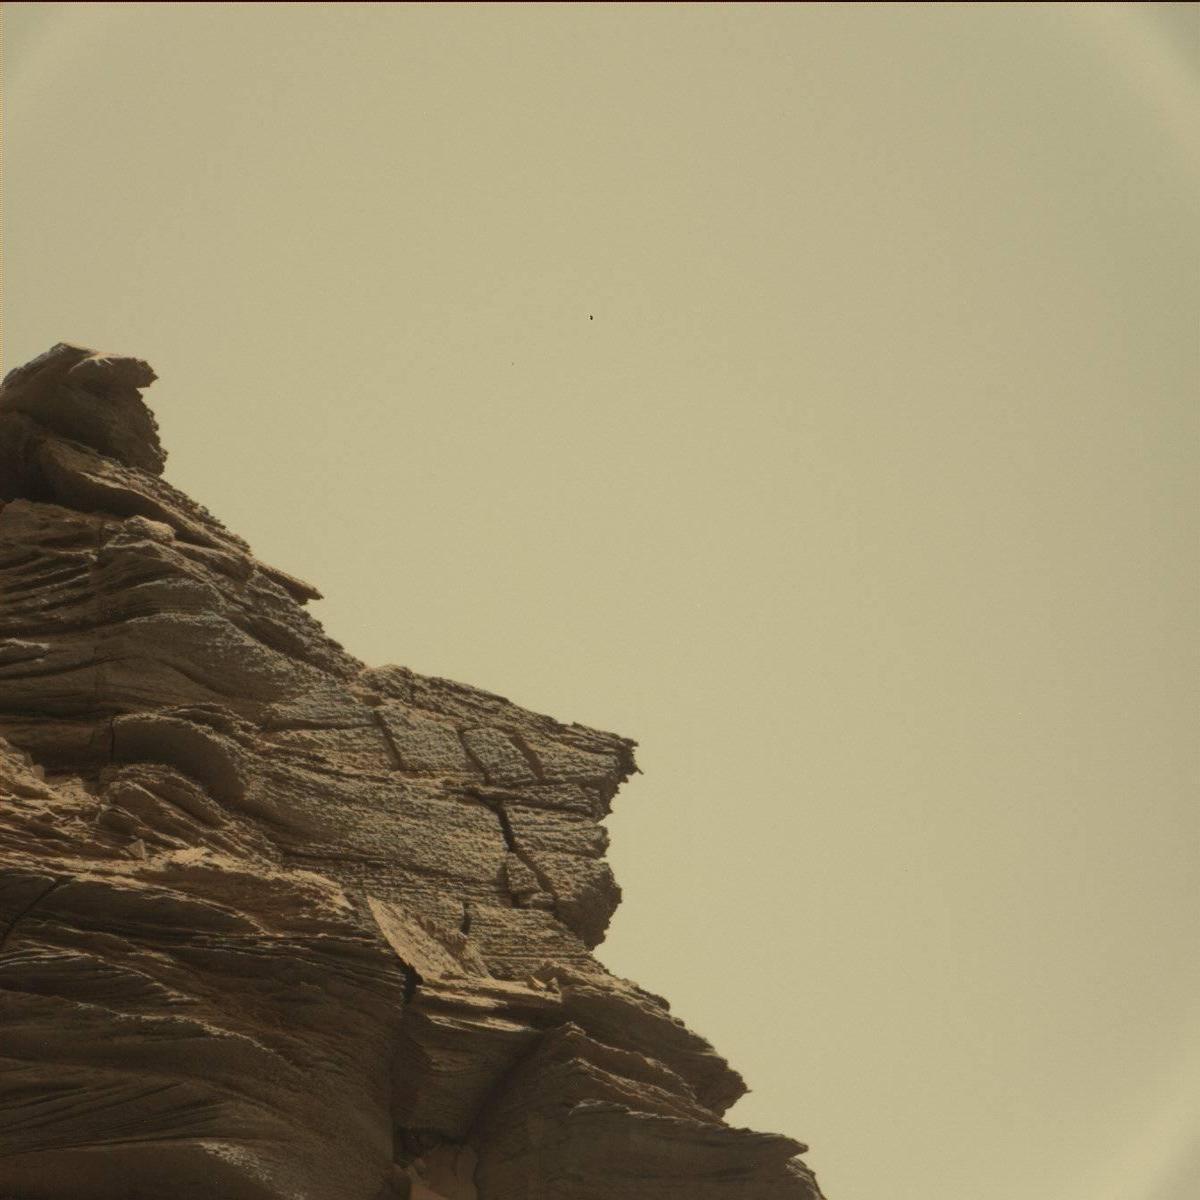
Terrain classes present: Bedrock, Sand / Soil, Sky